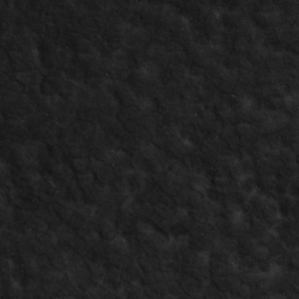
Label: non_frost